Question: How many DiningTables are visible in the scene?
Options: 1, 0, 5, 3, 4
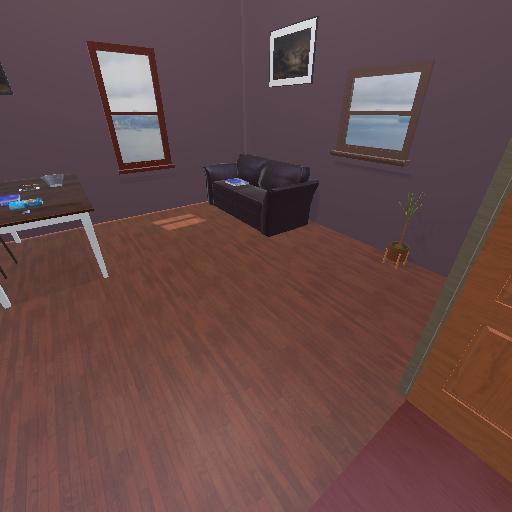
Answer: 1